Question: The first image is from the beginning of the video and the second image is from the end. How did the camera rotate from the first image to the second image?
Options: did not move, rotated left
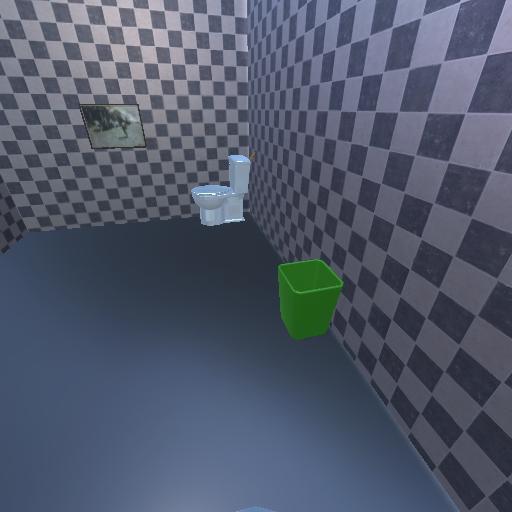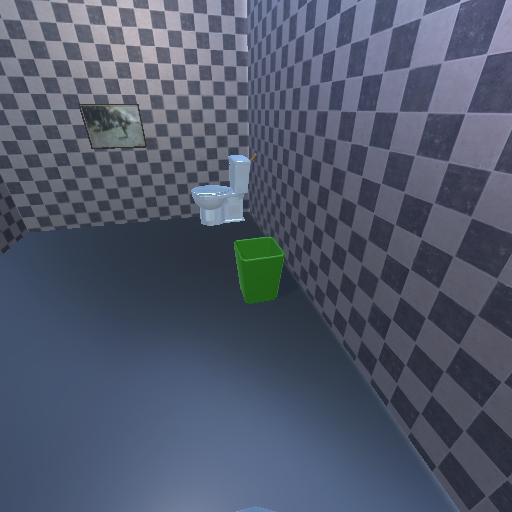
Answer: did not move